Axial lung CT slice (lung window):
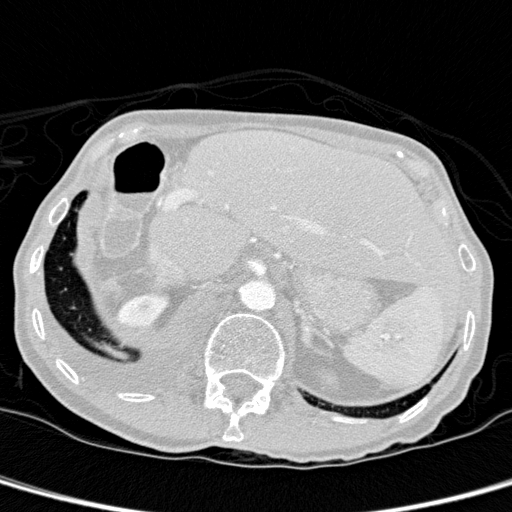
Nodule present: no